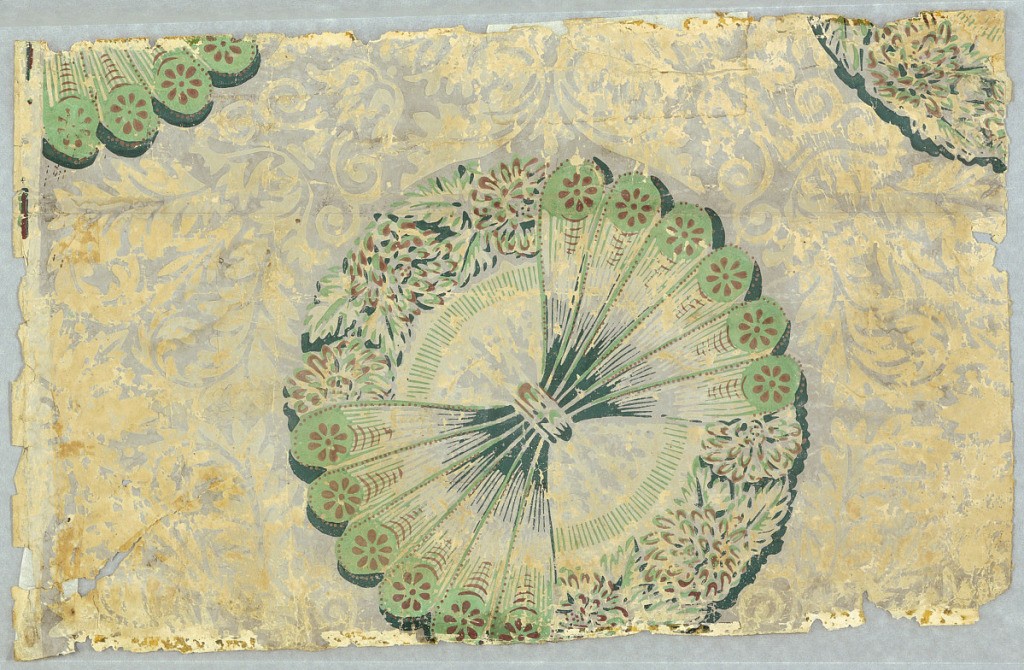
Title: Sidewall - fragment
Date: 1825–35
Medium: Block-printed, handmade paper
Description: Large wreaths, quartered with gauze pulled through ring at center, in green and brown, against shadow foliage background pattern in grays.